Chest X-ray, PA view. Patient: 52 years old, sex M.
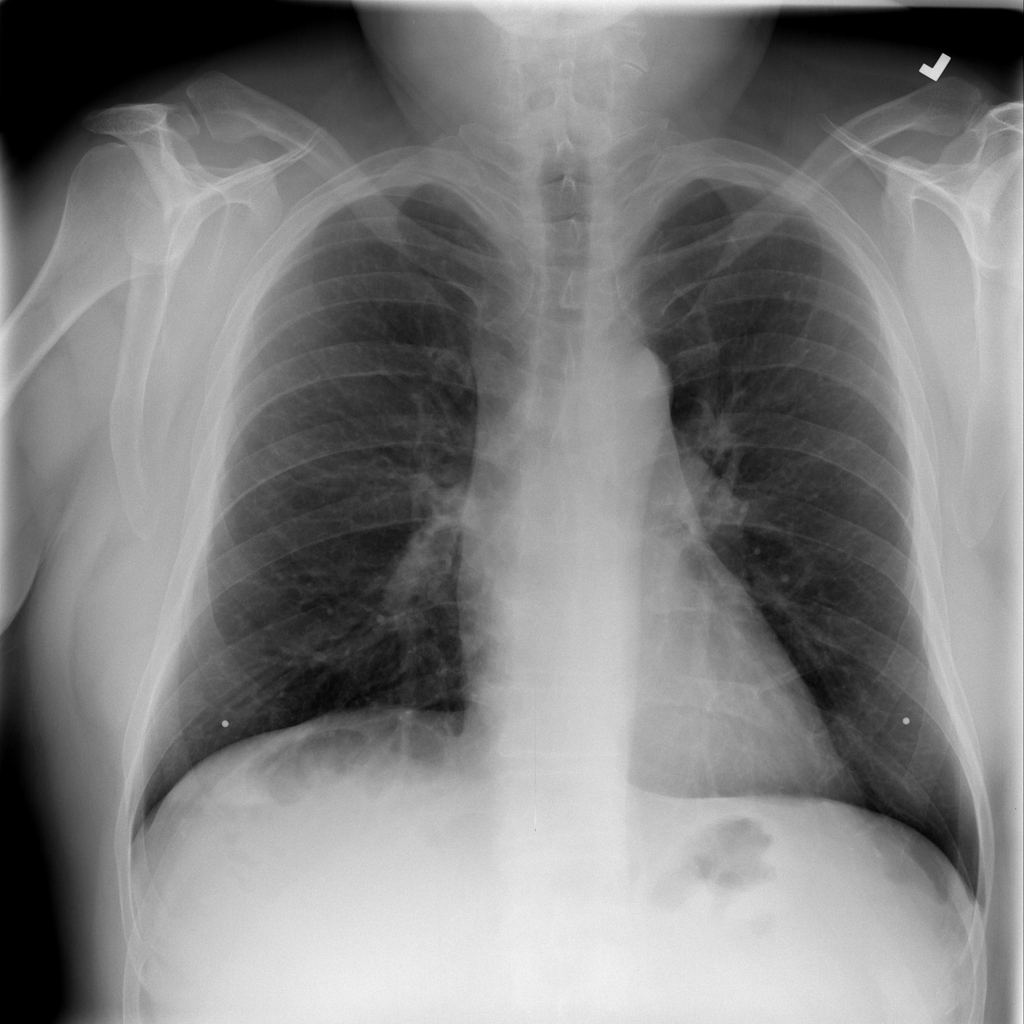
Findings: No Finding